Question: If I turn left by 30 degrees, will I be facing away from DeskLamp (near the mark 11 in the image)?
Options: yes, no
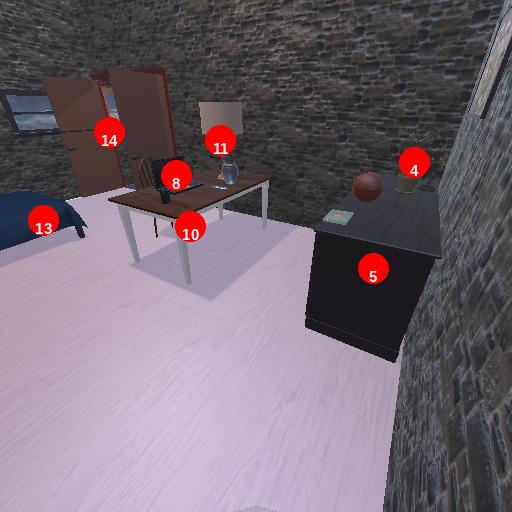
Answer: yes